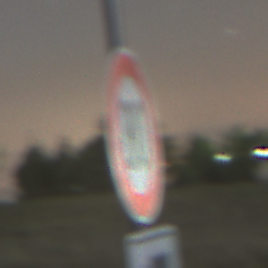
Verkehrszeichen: Geschwindigkeit80
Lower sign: MehrspurigeFahrzeuge2
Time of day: Night
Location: Outdoor (Nature)
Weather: Clear
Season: NotSpecified
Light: Natural